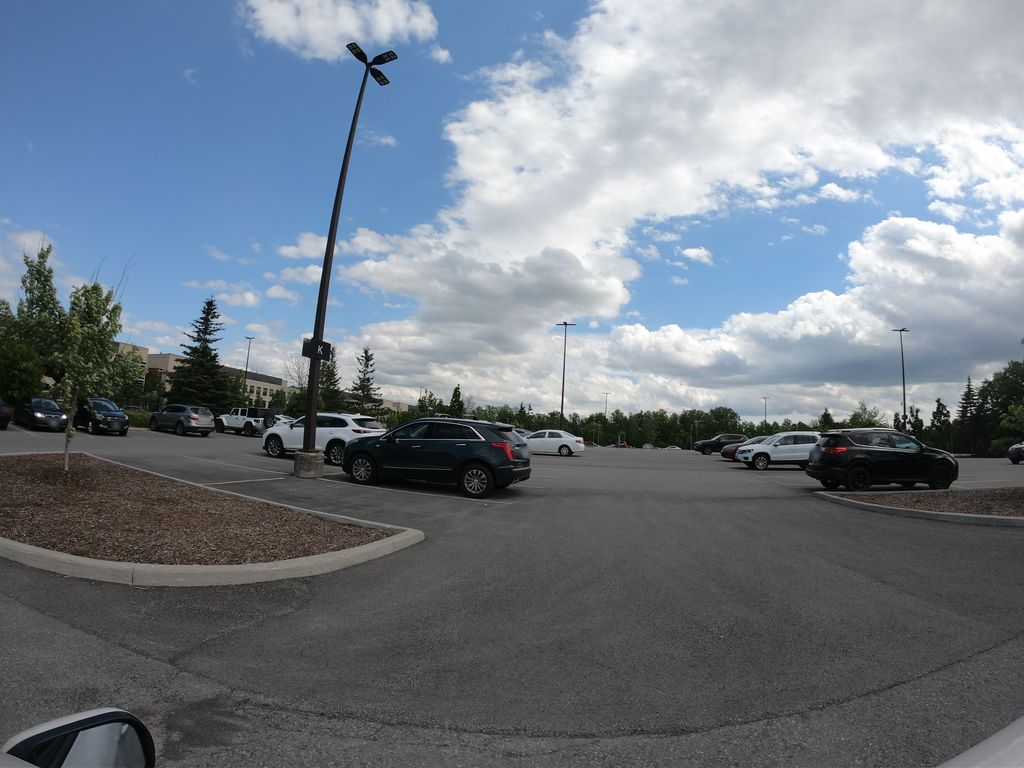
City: ottawa-gatineau